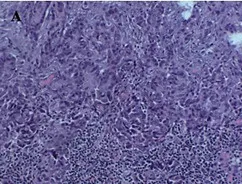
(A-C) Positive detection of papillary carcinoma cells in needle biopsy sample of the superficial lymph node biopsy. Magnification; x100, x200, x400.
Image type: pathology (h&e)